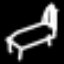
Label: bed